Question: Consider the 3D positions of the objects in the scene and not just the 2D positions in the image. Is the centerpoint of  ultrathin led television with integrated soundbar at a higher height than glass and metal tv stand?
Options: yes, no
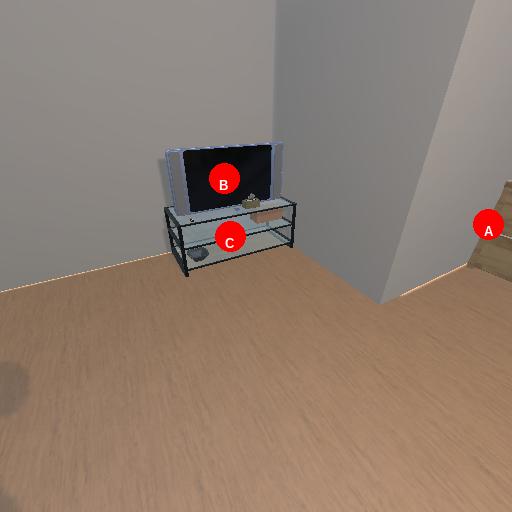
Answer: yes